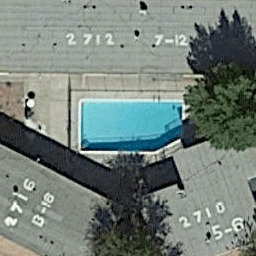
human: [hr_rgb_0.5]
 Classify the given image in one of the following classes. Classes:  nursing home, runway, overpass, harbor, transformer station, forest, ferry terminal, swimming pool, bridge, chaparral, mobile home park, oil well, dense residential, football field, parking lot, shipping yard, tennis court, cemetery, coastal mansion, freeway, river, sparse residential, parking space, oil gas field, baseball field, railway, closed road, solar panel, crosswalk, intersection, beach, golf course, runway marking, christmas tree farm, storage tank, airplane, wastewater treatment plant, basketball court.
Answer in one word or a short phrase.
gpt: swimming pool